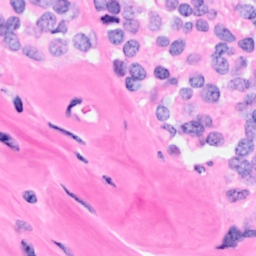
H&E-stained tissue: Breast